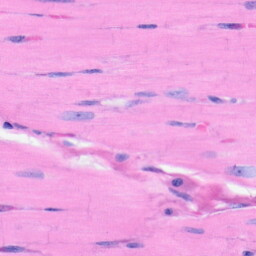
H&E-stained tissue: Heart